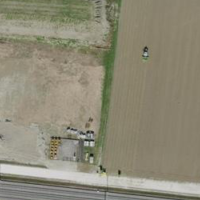
EUNIS habitat code: 52
Species observed at this site:
Cyperus esculentus
Phytolacca americana